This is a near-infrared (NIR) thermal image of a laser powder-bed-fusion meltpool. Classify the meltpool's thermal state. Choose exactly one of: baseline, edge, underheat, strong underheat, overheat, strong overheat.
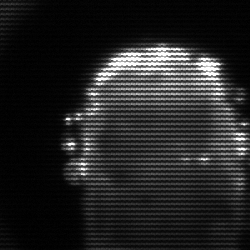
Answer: baseline